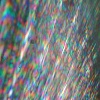
Label: sunburn